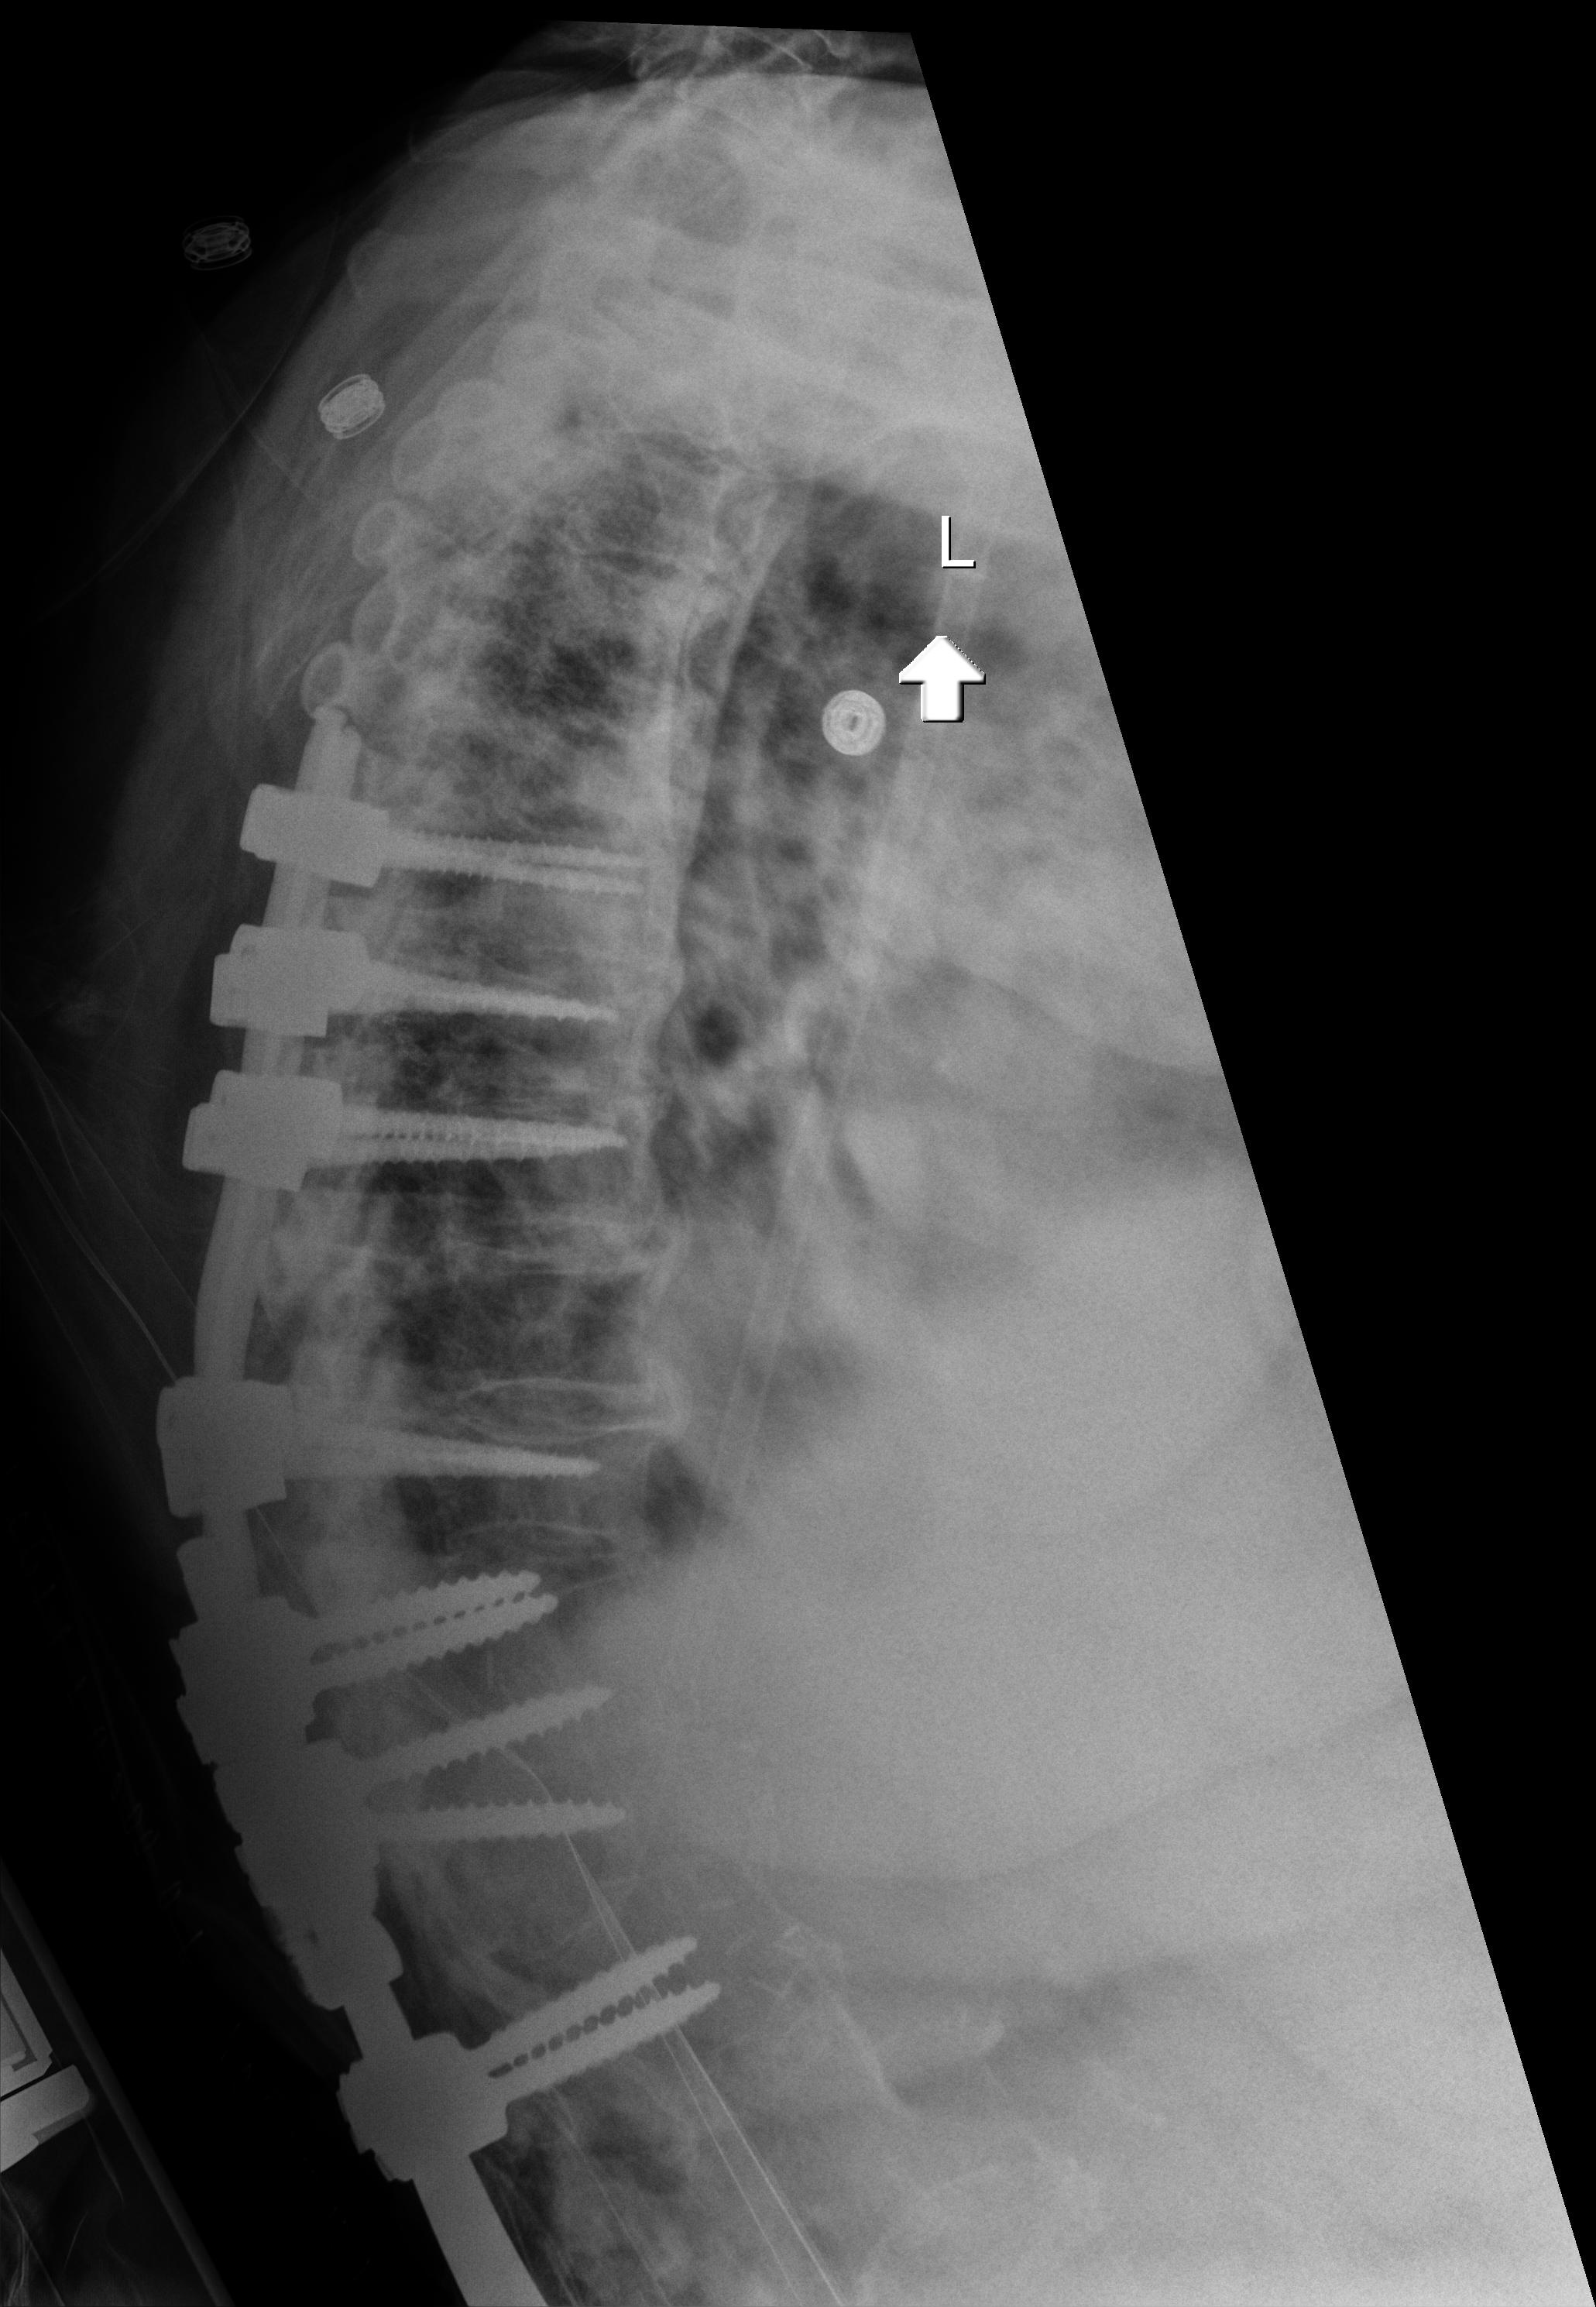
View: LATERAL
Implant manufacturer: medtronic solera